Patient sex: F
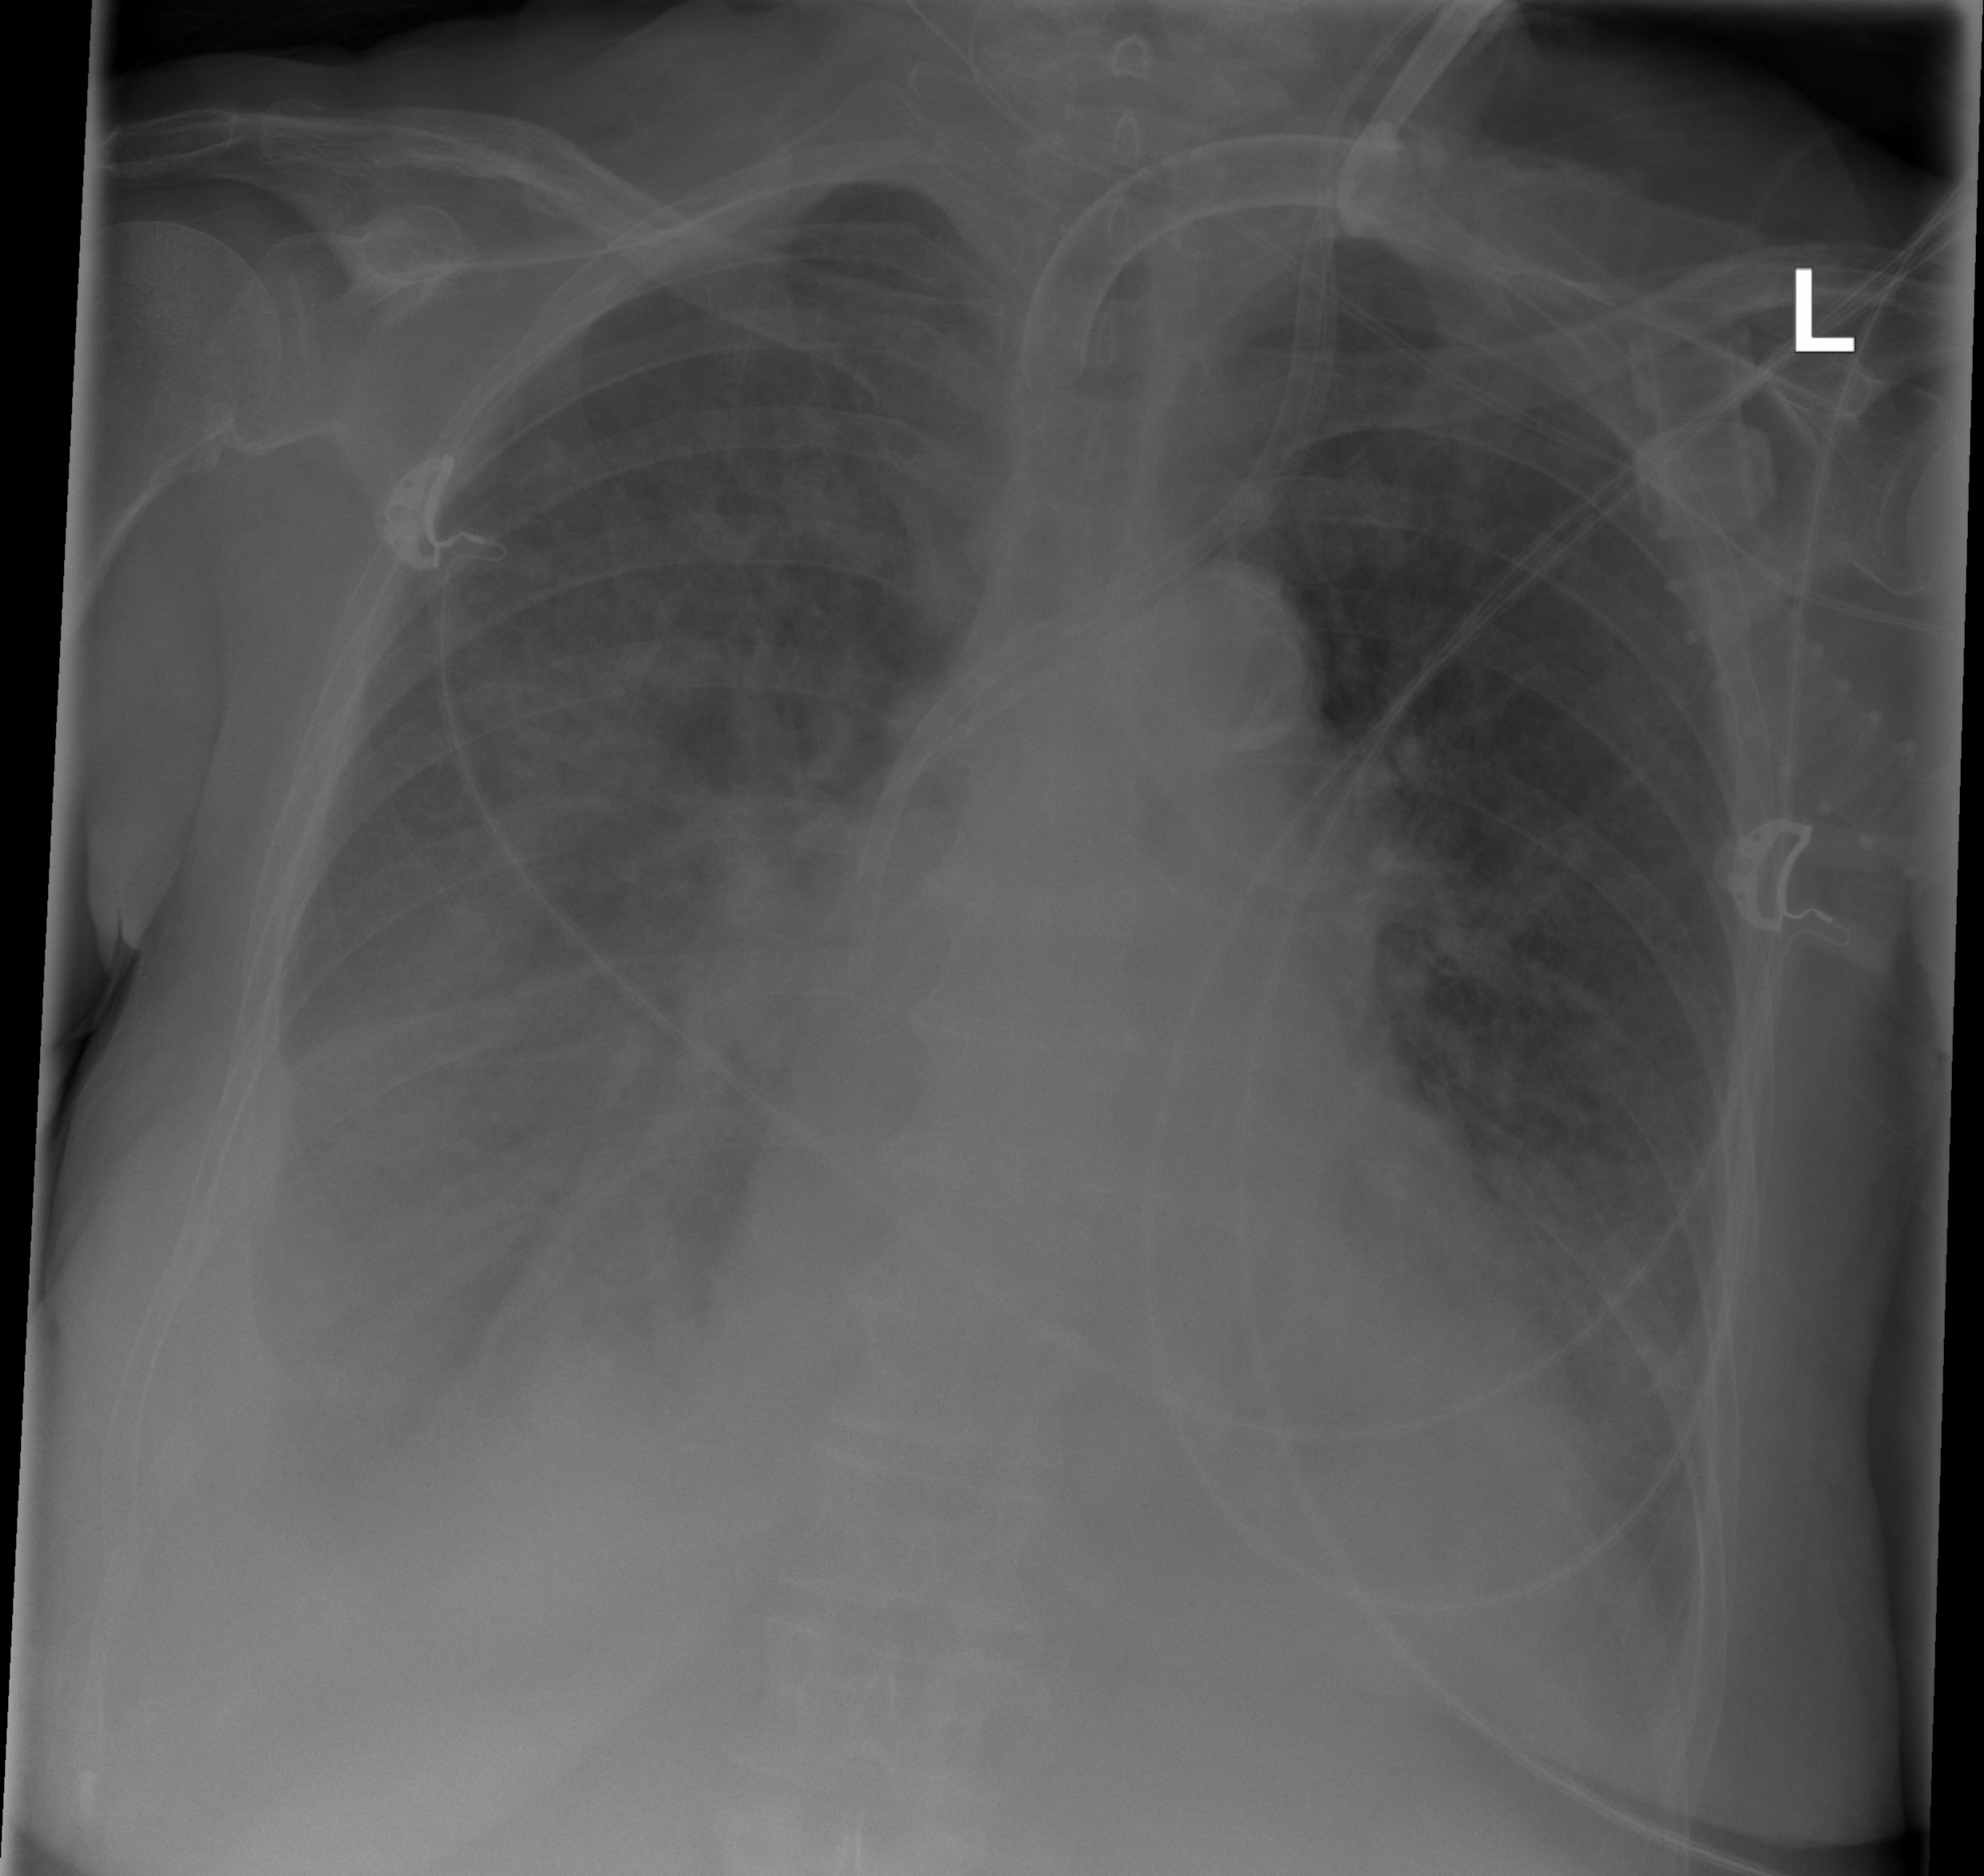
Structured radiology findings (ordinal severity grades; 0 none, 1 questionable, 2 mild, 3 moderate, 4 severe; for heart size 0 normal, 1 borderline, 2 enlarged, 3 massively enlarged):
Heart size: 1
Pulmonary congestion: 0
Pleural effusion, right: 3
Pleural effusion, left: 2
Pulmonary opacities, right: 2
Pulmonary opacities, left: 2
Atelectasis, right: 2
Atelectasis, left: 2